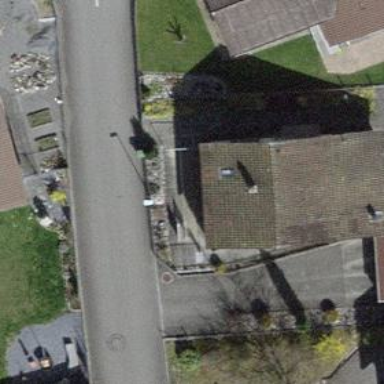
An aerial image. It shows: Building with tile roof.